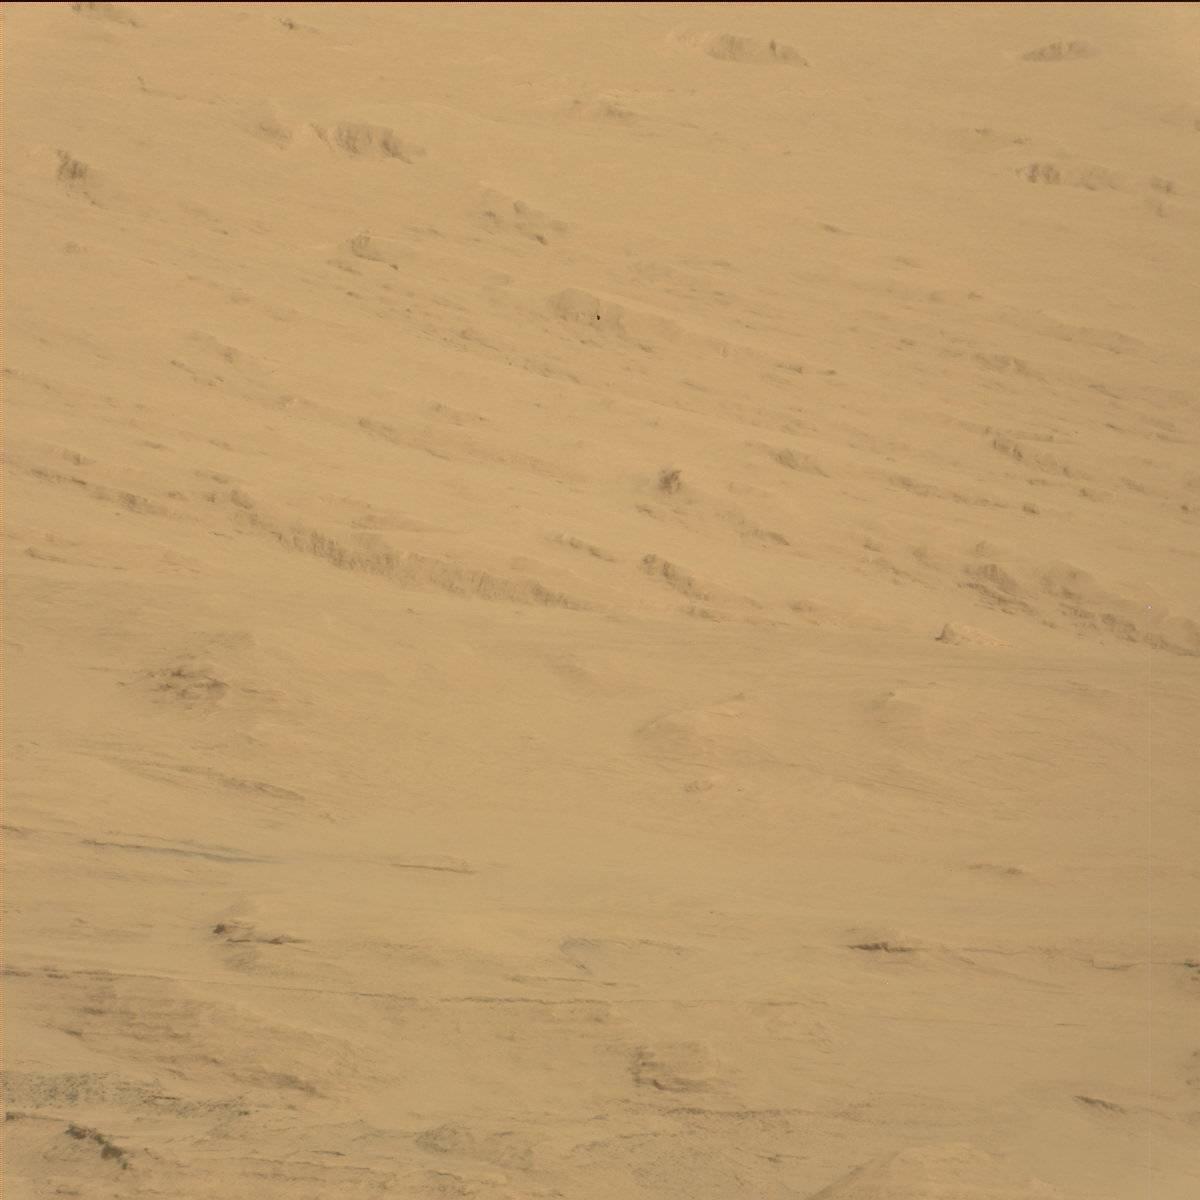
Terrain classes present: Ridge